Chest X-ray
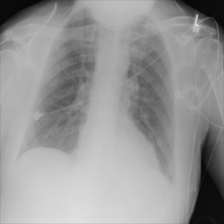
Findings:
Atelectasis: negative
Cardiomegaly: negative
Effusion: negative
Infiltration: negative
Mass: negative
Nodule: negative
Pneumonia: negative
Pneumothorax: negative
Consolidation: negative
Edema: negative
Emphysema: negative
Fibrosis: negative
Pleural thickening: negative
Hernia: negative